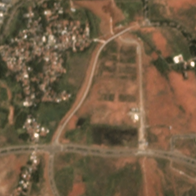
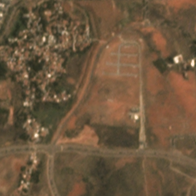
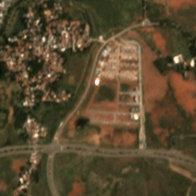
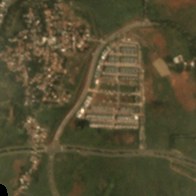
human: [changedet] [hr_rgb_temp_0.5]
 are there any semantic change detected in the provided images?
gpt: Several new houses appears .

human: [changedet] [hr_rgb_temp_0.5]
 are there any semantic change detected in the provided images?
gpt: Trees are removed in the scene .

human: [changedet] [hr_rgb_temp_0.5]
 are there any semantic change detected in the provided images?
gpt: many new buildings and roads are built .

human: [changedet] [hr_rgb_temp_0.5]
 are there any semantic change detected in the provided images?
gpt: Trees are removed and new buildings appeared .

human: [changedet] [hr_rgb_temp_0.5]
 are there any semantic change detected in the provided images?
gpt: Several new houses are built in the middle of the scene .